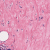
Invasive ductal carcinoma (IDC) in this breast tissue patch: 0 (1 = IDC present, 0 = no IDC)